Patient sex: M
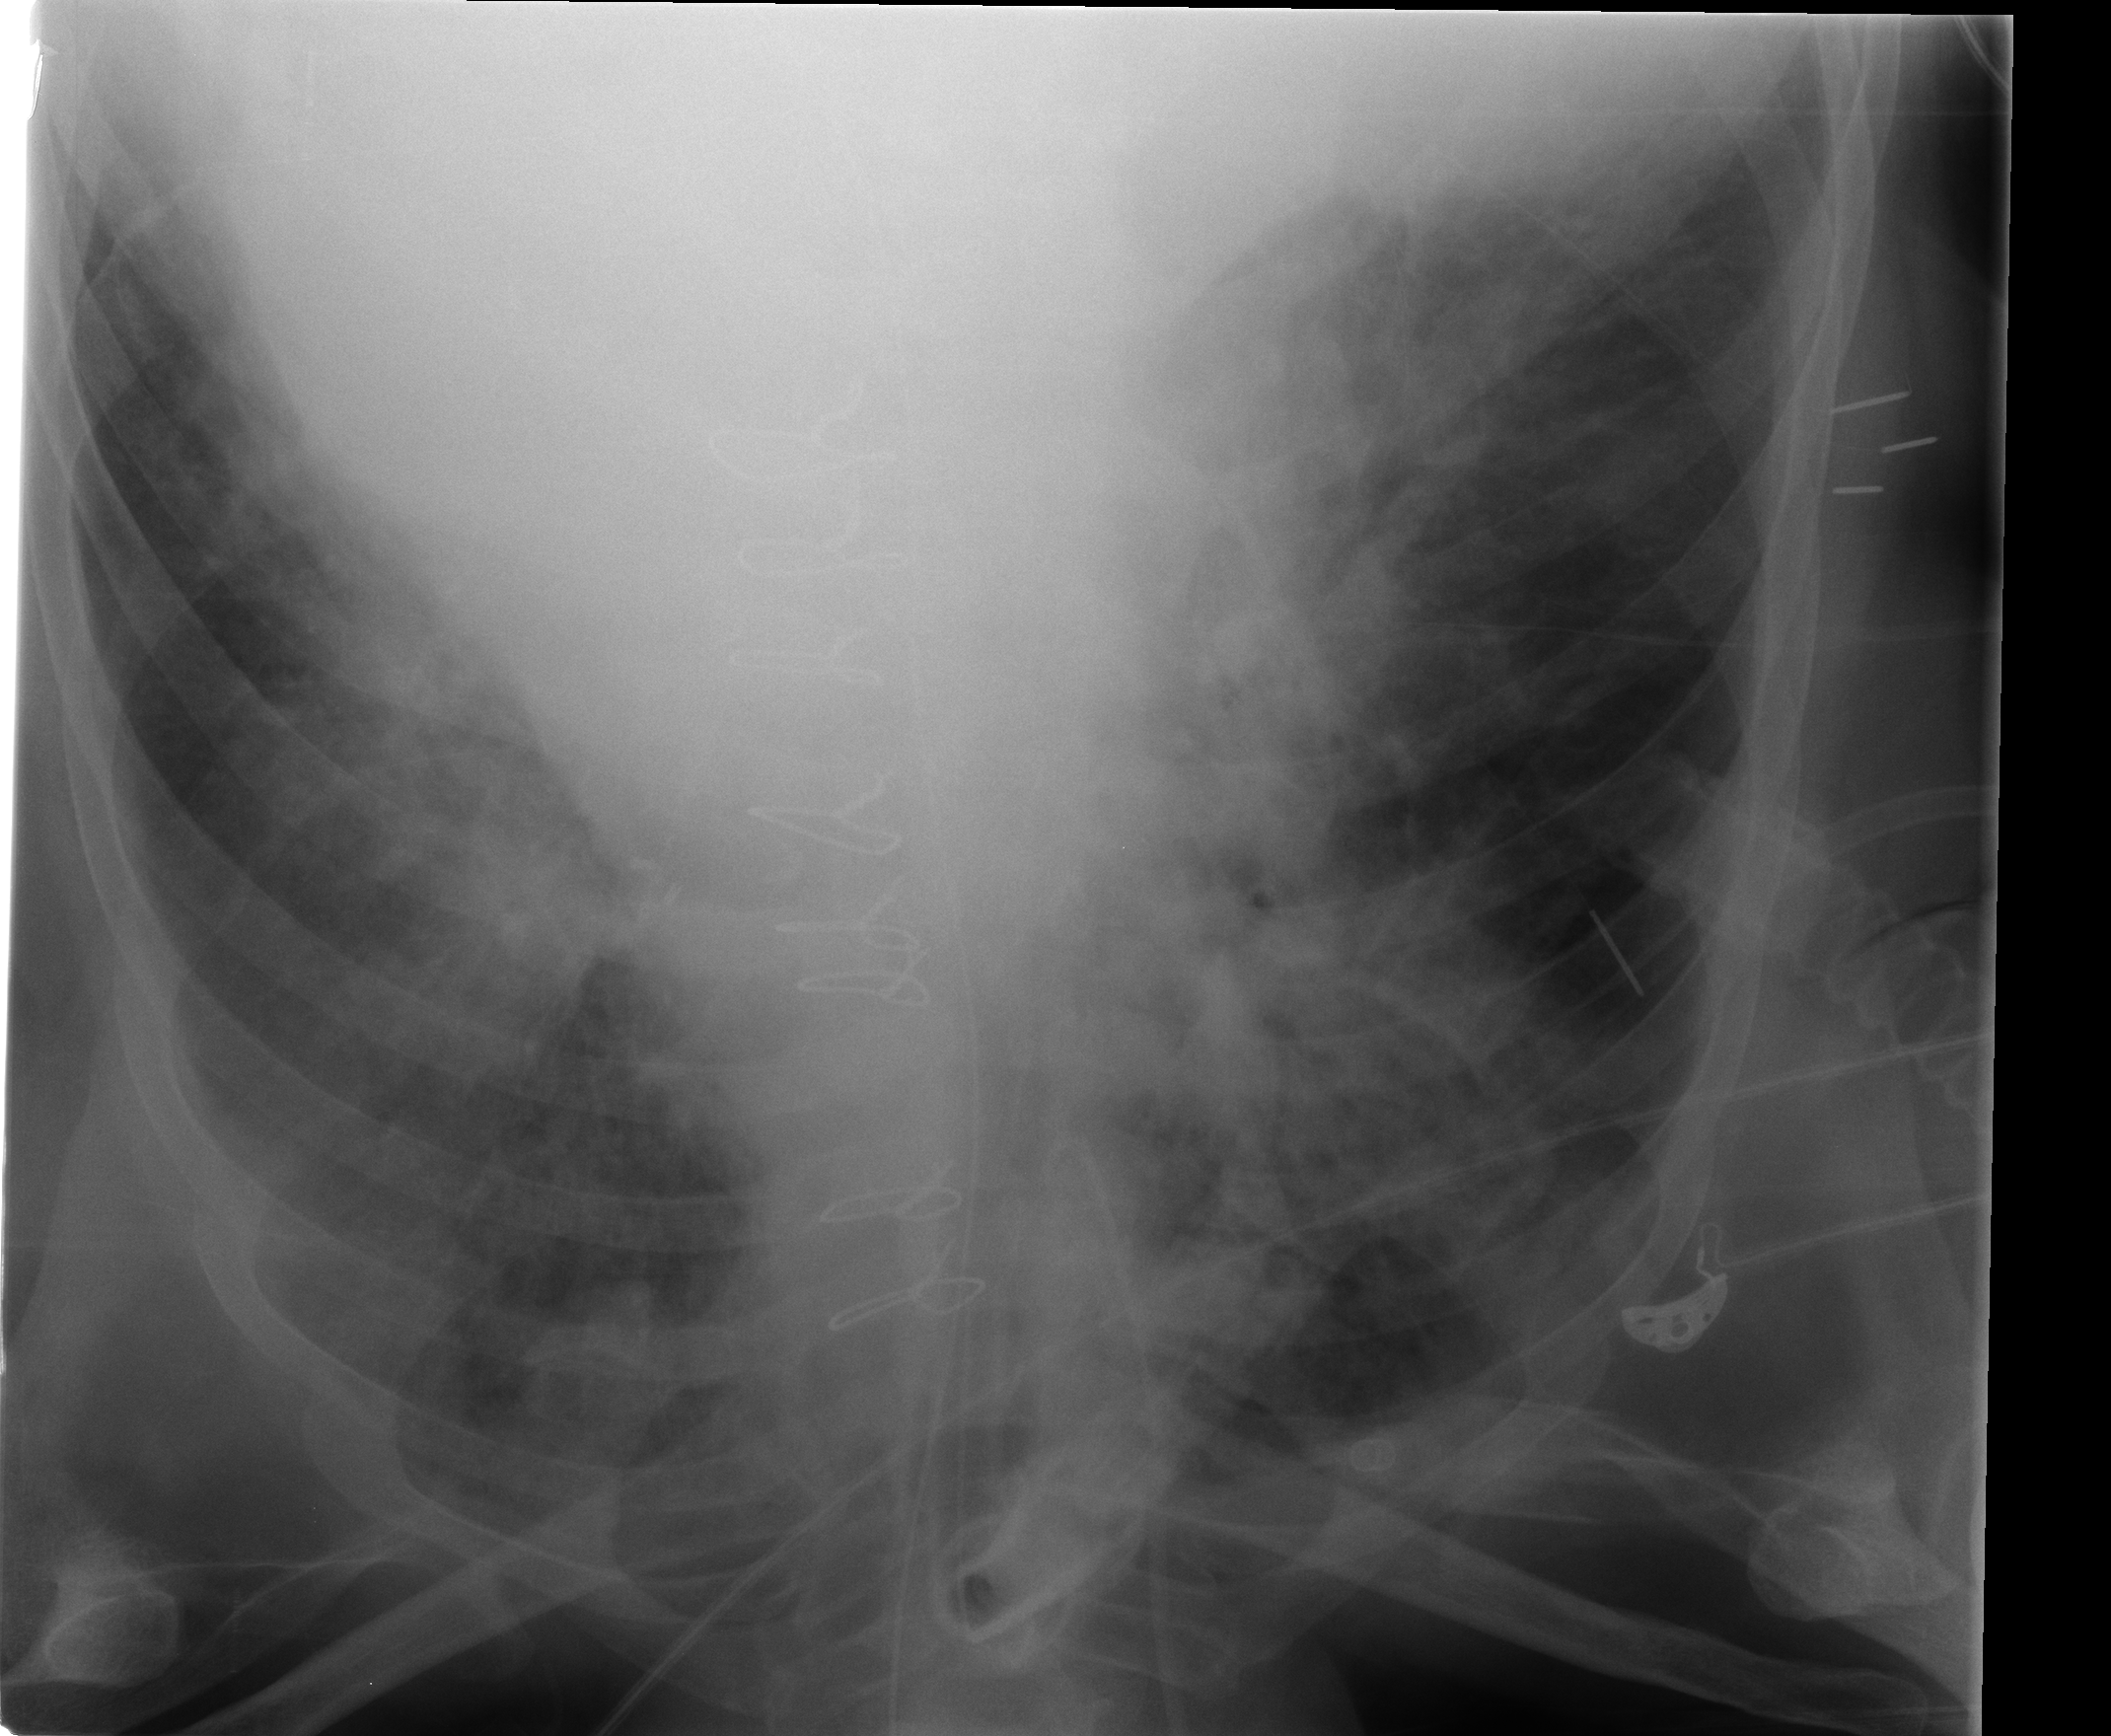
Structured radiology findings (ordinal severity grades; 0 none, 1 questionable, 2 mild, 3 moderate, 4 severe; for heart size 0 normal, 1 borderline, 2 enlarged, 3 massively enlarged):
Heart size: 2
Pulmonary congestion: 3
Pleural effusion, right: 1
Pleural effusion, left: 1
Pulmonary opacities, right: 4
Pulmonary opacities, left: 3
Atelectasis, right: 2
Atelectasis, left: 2